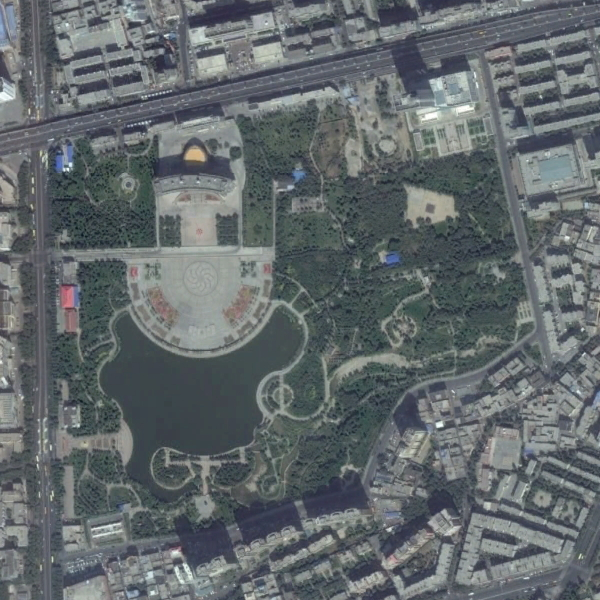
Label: Park